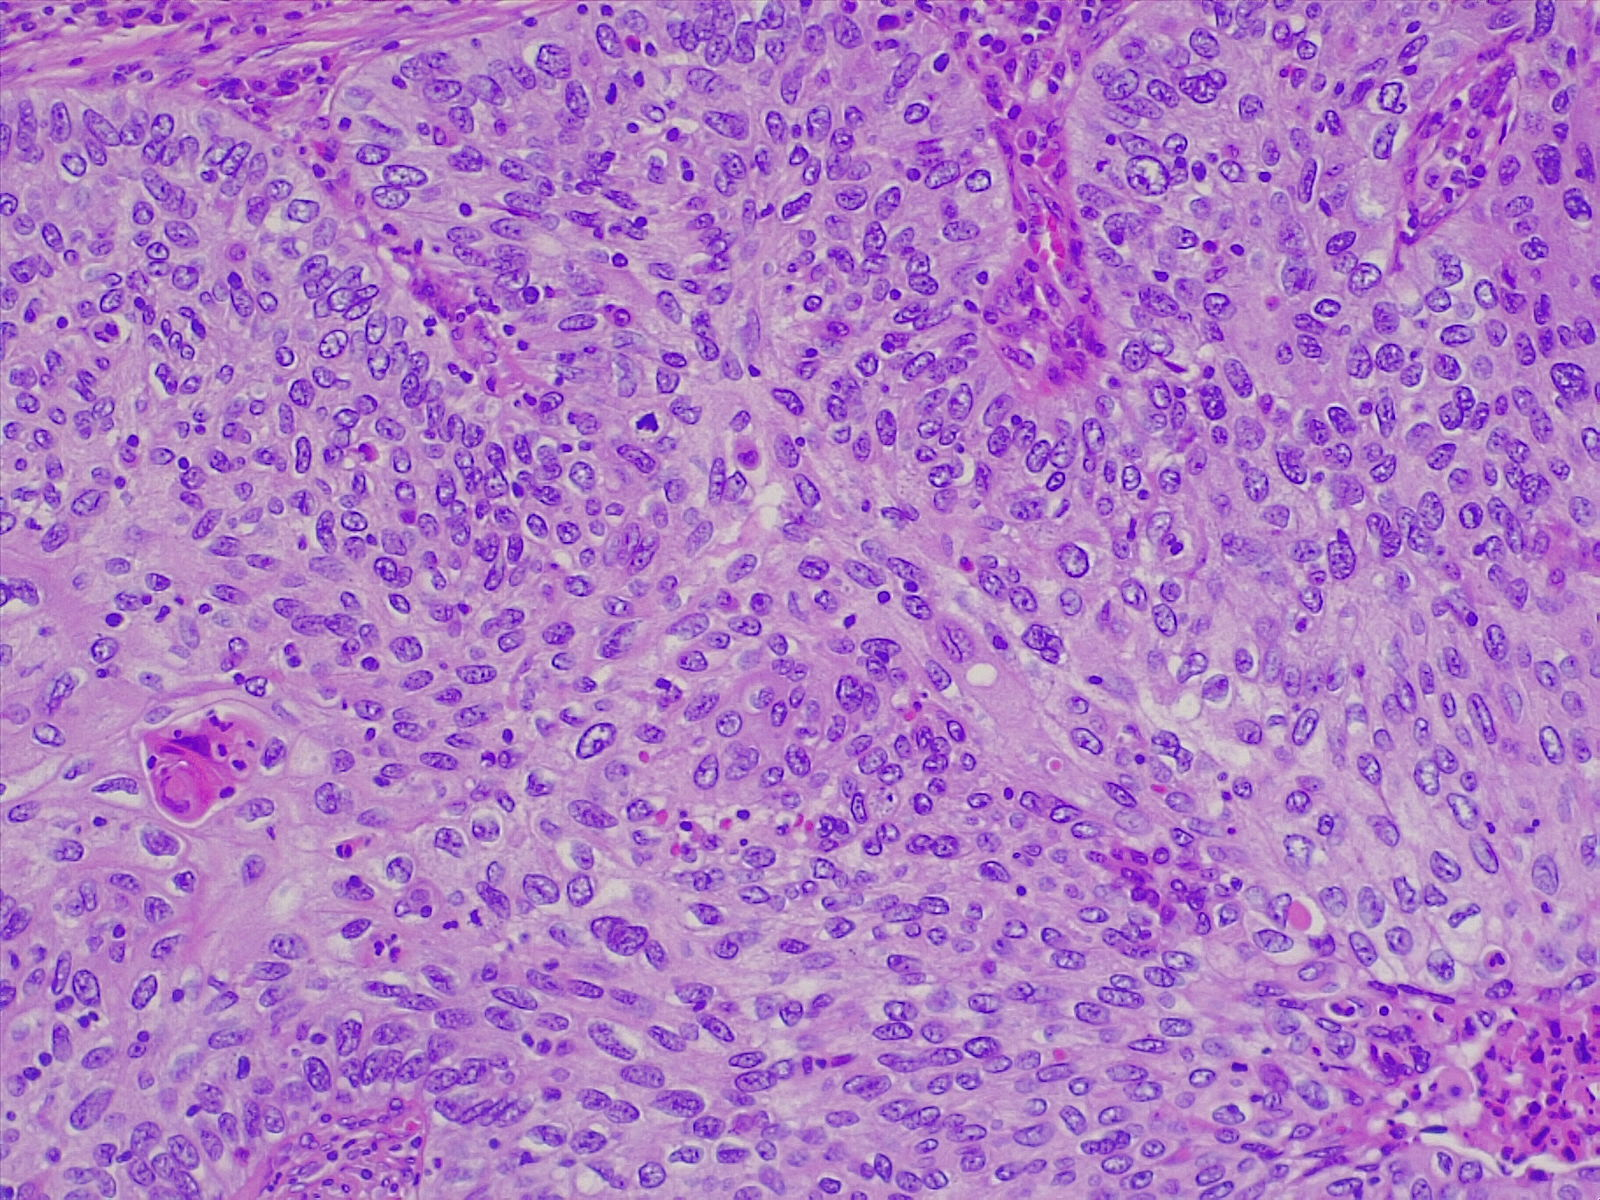
Label: lung squamous cell carcinoma, moderately differentiated